Field crop: maize
Growth stage: 2
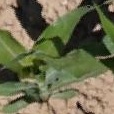
Species: maize